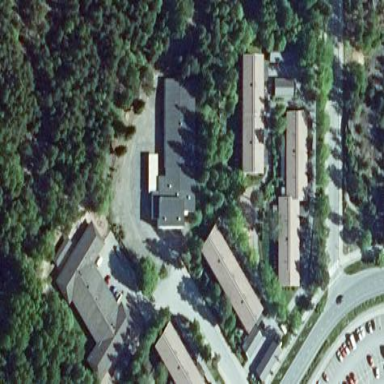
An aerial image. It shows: Kindergarten.